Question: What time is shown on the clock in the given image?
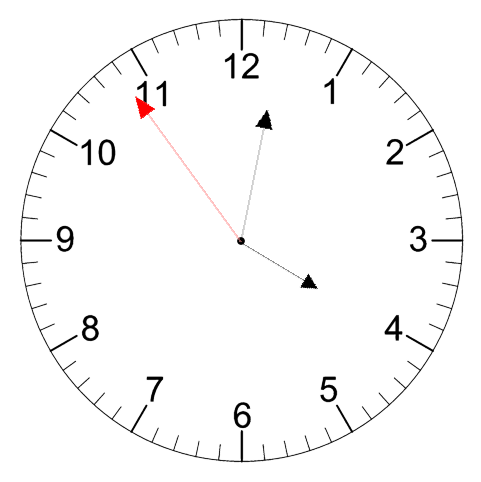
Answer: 04:01:54